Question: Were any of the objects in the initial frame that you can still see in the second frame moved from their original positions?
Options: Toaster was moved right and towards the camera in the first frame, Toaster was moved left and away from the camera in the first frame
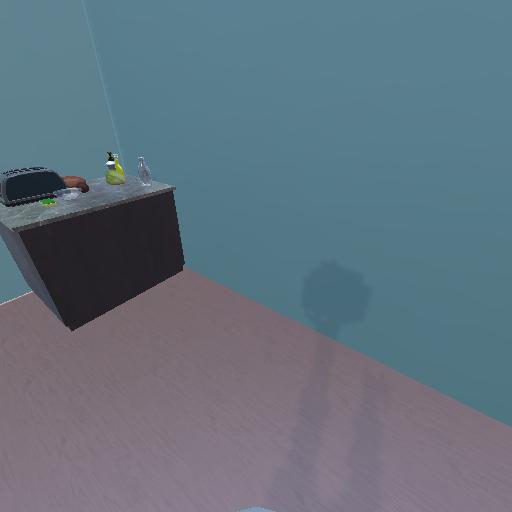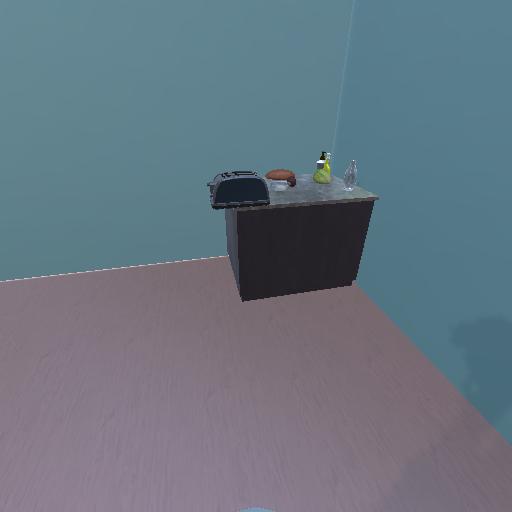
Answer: Toaster was moved right and towards the camera in the first frame